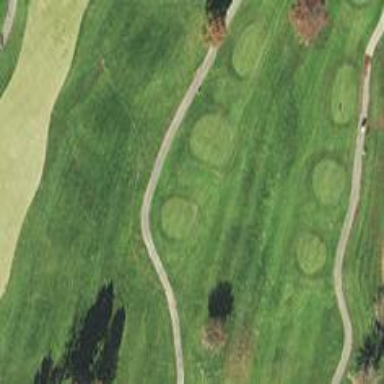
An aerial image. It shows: Golf hole.